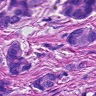
Metastatic tissue present: yes